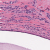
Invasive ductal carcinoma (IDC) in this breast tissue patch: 1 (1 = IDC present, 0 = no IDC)